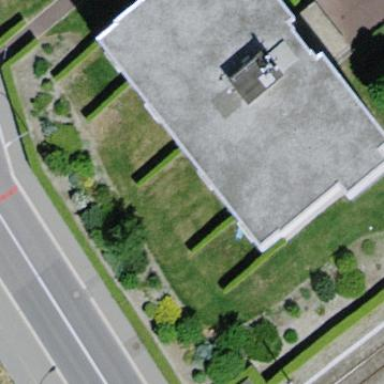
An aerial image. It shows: Building with apartments and flat roof.